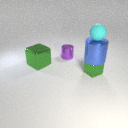
small cyan rubber sphere above small green metal cube